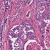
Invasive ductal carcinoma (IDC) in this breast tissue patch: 1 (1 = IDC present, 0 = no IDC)